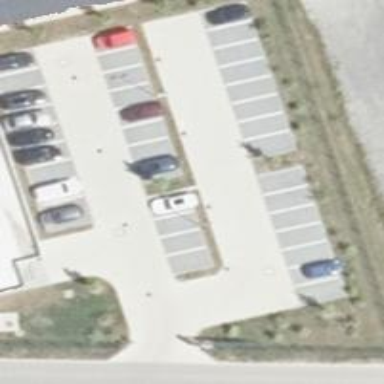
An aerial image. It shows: Parking area with surface.